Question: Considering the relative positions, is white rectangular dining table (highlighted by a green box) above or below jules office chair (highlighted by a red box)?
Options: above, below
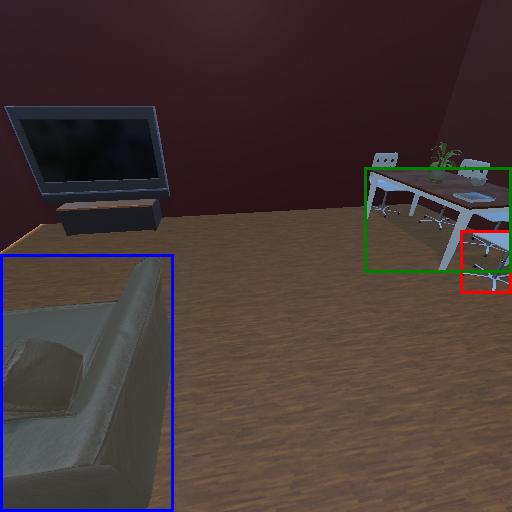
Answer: above